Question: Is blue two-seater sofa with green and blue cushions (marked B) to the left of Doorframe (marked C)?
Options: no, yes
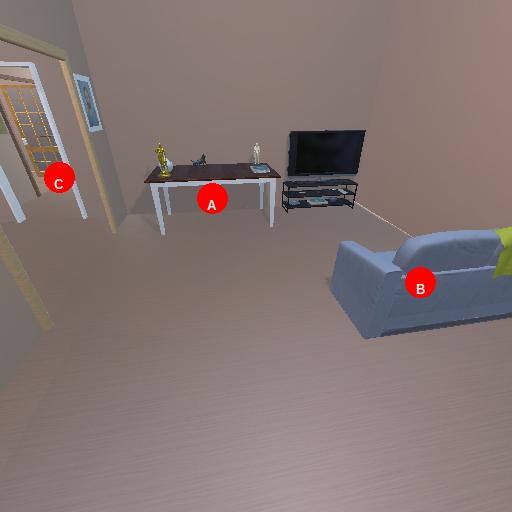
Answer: no